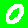
Digit: 0